Interaction volume radius: 5 \u00c5
Interaction volume height: 15 \u00c5
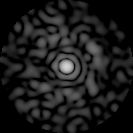
Disorder parameter: 0.8471